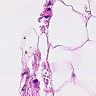
Metastatic tissue present: no